Question: Here is my sql statement in Oracle that I am working with:
'''
SELECT FACILITY.fac_name
, SUM(FEE_LOG.fee_amount) AS TOTAL_FEES
FROM FACILITY
, BOOK_DETAIL
, TRANS_LOG
, FEE_LOG
, TRANS_TYPE
WHERE
FACILITY.fac_id = BOOK_DETAIL.fac_id
AND BOOK_DETAIL.bkdt_id = TRANS_LOG.bkdt_id
AND TRANS_LOG.trans_id = FEE_LOG.trans_id
AND TRANS_LOG.trans_type_id = TRANS_TYPE.trans_type_id
AND
(
TRANS_TYPE.trans_type_desc = 'LOST'
OR TRANS_TYPE.trans_type_desc = 'CHECKIN'
)
GROUP BY FACILITY.fac_name;
'''
It outputs something similar to this:
'''
FACILITY TOTAL_FEES
Facility 1 8.45
Facility 2 4.23
Facility 3 5.23
'''
I have 2 other facilities but they do not have any fees associated with them. I want to show them as 0
So the output would be like:
'''
FACILITY TOTAL_FEES
Facility 1 8.45
Facility 2 4.23
Facility 3 5.23
Facility 4 0
Facility 5 0
'''
ER Diagram

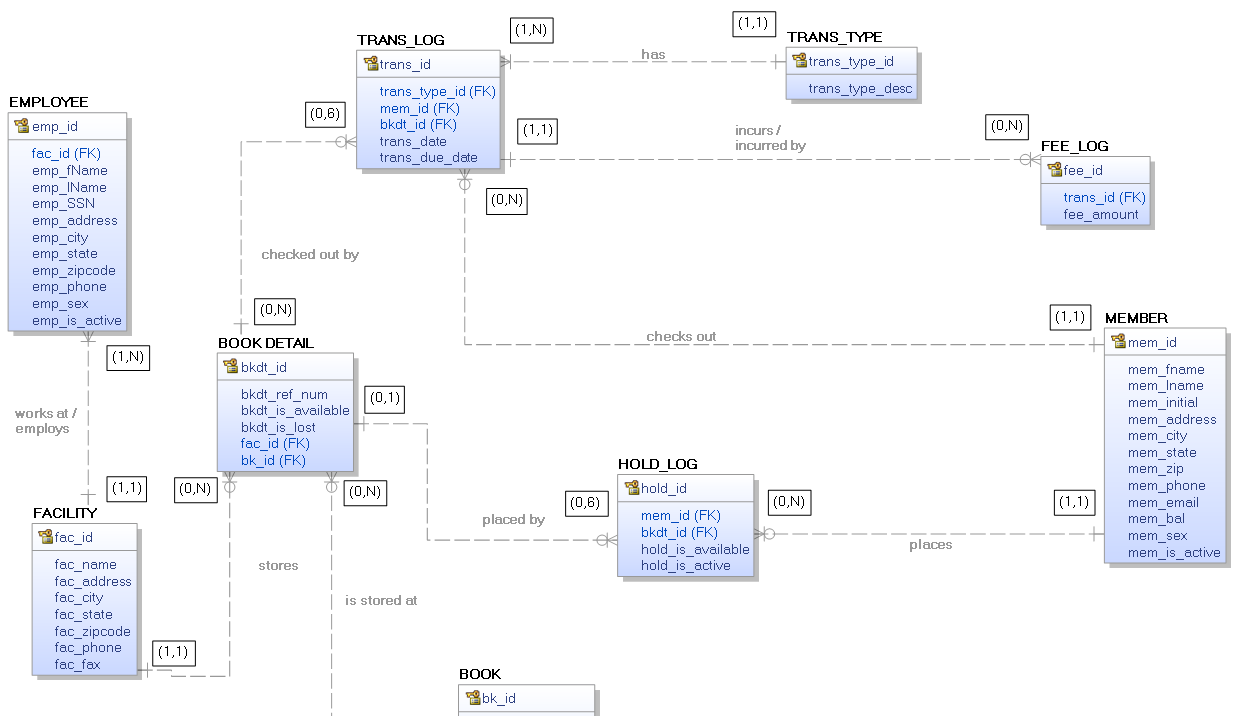
Answer: Use 'LEFT JOIN' instead of implicit 'INNER JOIN' for the 'FEE_LOG' table
'''
SELECT FACILITY.fac_name
, SUM(FEE_LOG.fee_amount) AS TOTAL_FEES
FROM FACILITY
JOIN BOOK_DETAIL ON FACILITY.fac_id = BOOK_DETAIL.fac_id
JOIN TRANS_LOG ON BOOK_DETAIL.bkdt_id = TRANS_LOG.bkdt_id
LEFT JOIN FEE_LOG ON TRANS_LOG.trans_id = FEE_LOG.trans_id
JOIN TRANS_TYPE TRANS_LOG.trans_type_id = TRANS_TYPE.trans_type_id
WHERE TRANS_TYPE.trans_type_desc IN ('LOST', 'CHECKIN')
GROUP BY FACILITY.fac_name;
'''